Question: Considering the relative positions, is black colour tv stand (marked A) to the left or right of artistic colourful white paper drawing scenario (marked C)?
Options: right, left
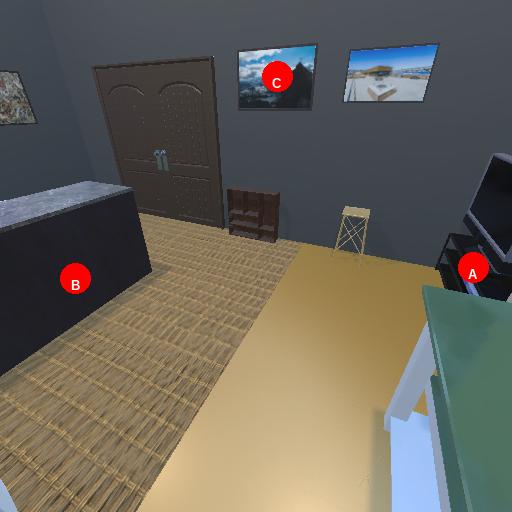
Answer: right